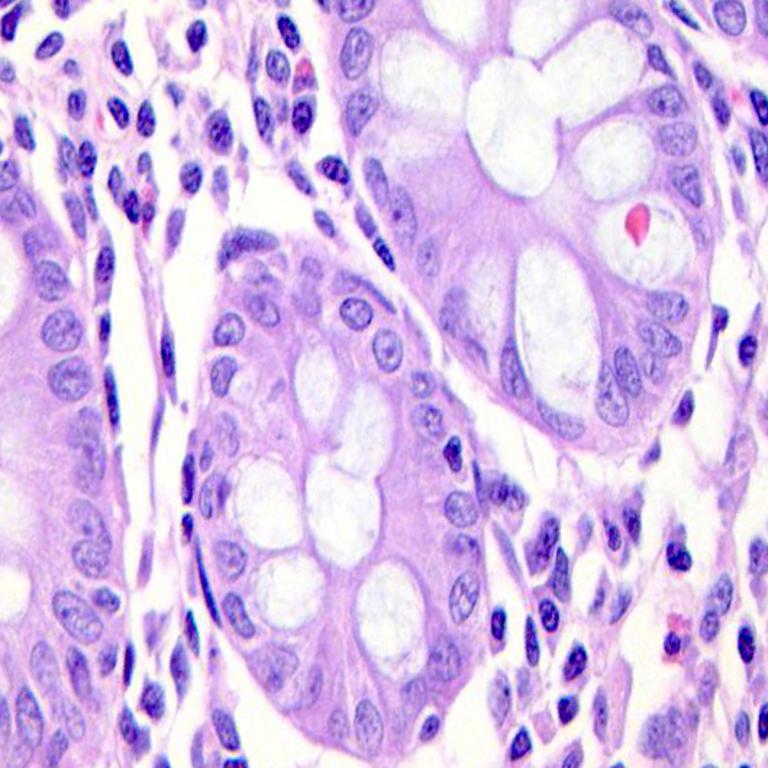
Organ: colon
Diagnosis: benign